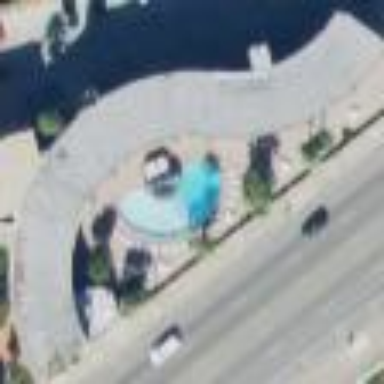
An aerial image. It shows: Hotel building.